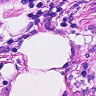
Metastatic tissue present: yes